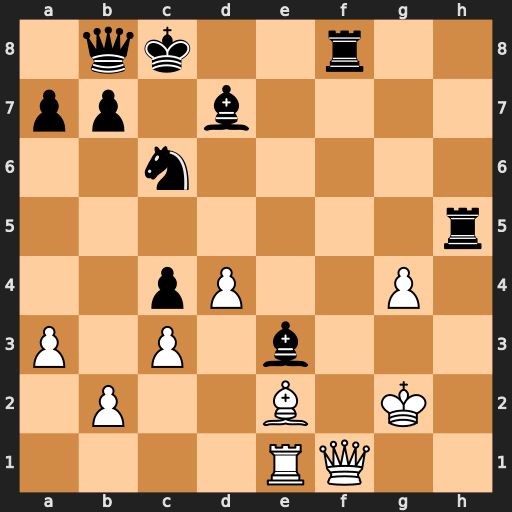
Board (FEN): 1qk2r2/pp1b4/2n5/7r/2pP2P1/P1P1b3/1P2B1K1/4RQ2
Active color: w
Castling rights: -
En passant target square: -
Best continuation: Qxf8+ Nd8 gxh5